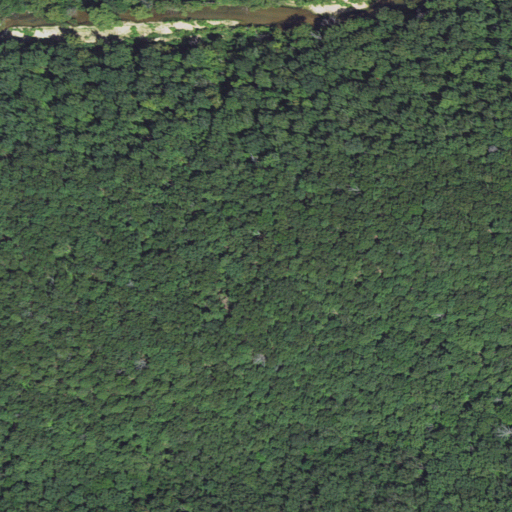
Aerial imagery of ridge(s) in Missouri named Douglas Ridge containing only deciduous forest